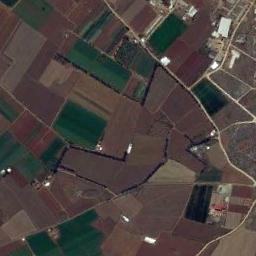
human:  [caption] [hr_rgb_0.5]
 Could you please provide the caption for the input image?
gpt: There are several buildings in rectangular farmlands .

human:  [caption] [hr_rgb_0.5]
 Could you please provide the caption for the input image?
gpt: There are some green and red rectangular farmland .

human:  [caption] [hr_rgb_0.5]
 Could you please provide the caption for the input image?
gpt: Some rectangular farmlands of different colors and sizes are neatly arranged on the ground and some white houses are surrounded by these farmlands .

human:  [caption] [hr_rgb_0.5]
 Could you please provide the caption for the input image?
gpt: Many green and red-brown mixed-sized rectangular farm fields .

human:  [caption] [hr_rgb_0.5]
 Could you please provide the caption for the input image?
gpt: There are many brown rectangular farmlands and some green ones .